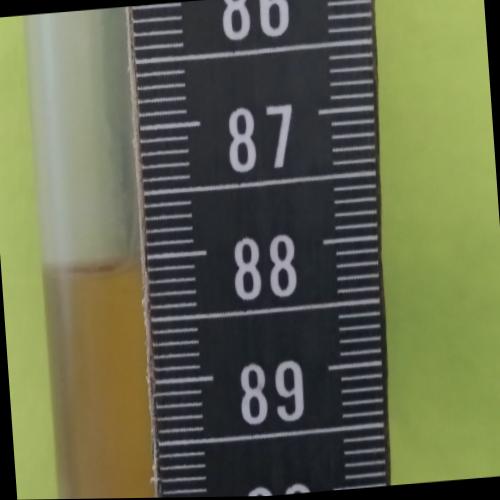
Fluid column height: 88.0 cm